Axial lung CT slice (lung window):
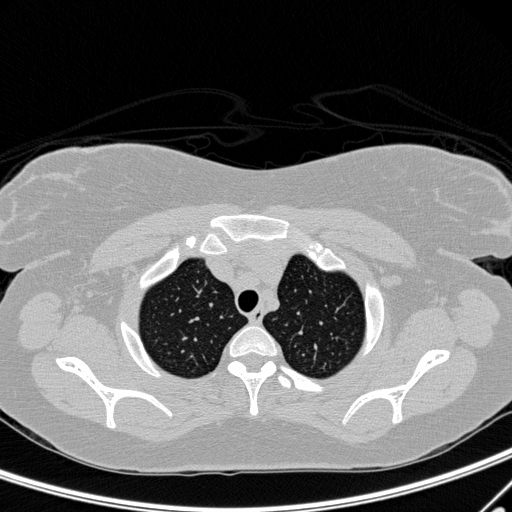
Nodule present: no